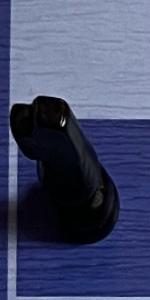
Label: Pawn_Black